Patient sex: F
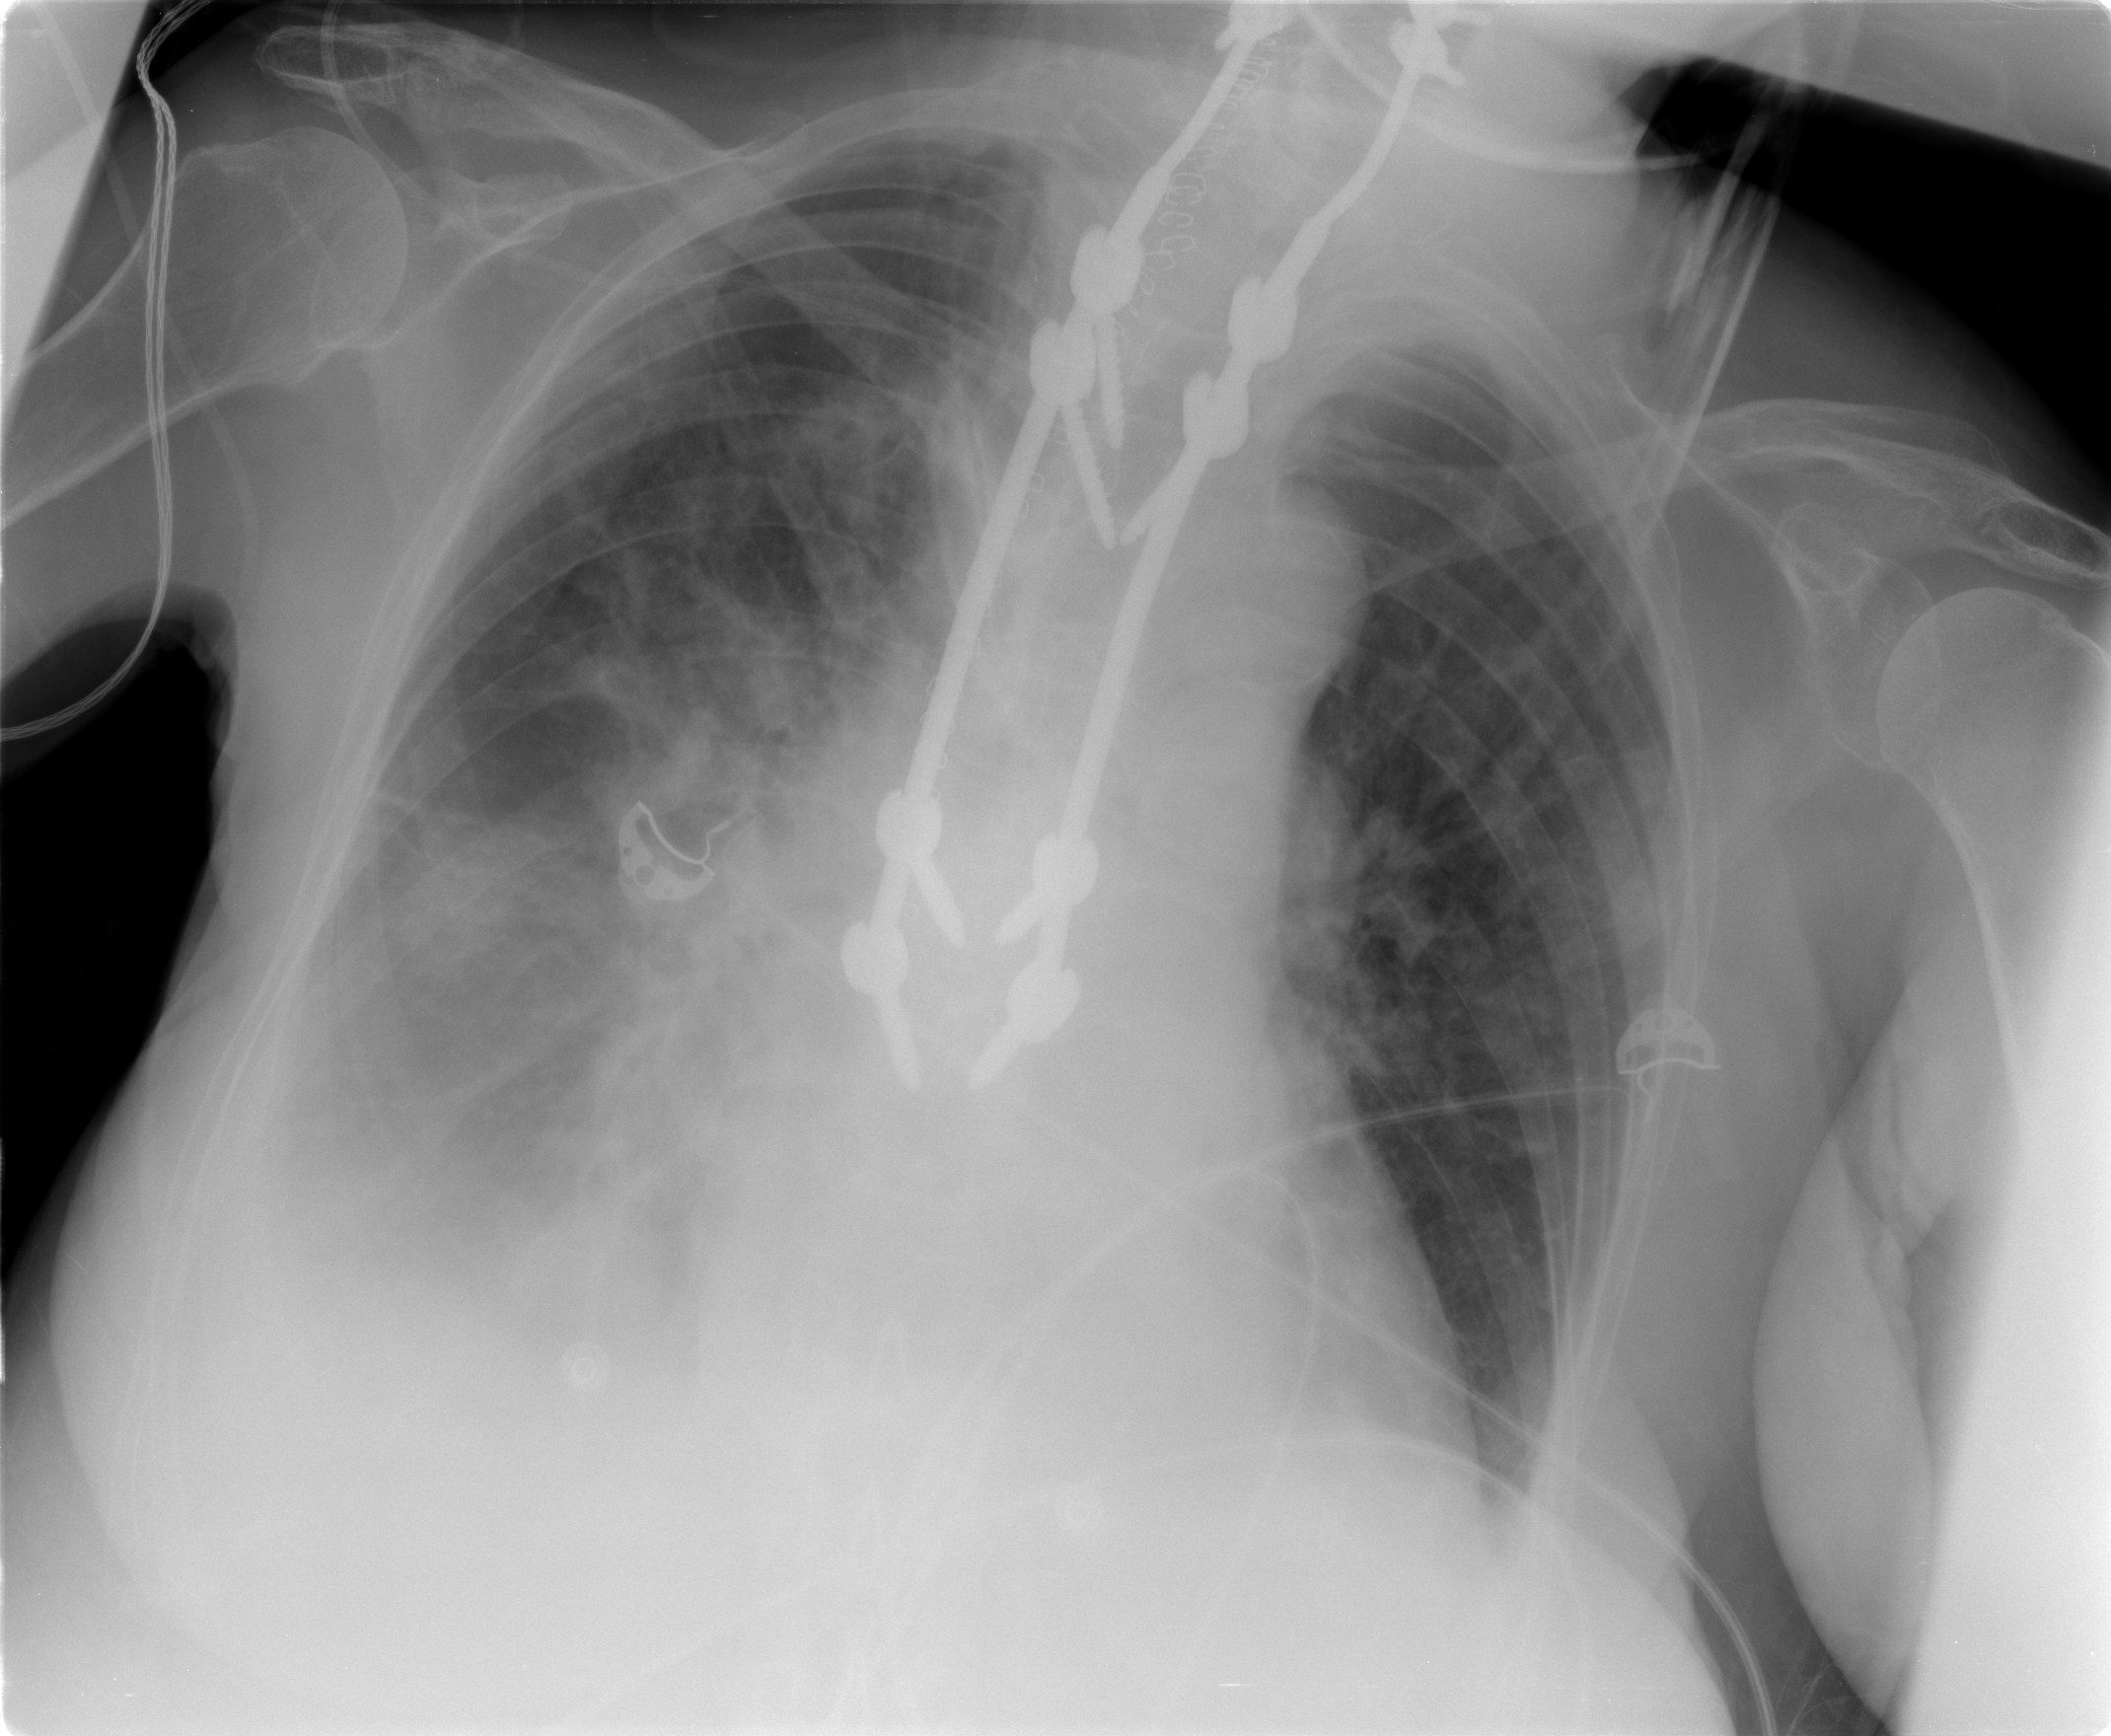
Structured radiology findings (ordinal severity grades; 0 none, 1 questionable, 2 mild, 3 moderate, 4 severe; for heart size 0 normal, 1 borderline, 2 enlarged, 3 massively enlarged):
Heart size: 0
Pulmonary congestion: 0
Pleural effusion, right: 3
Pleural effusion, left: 0
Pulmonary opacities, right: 2
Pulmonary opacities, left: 1
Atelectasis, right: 2
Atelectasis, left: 2